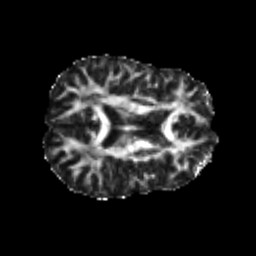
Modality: FA
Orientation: axial
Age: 26
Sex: male
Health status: healthy
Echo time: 0.074 s